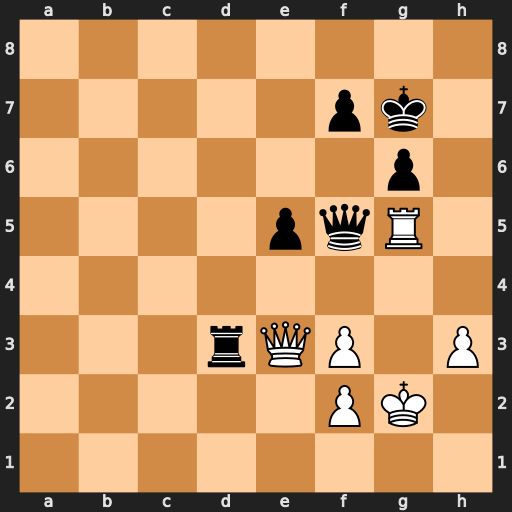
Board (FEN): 8/5pk1/6p1/4pqR1/8/3rQP1P/5PK1/8
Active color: w
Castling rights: -
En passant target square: -
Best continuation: Rxf5 Rxe3 Rxf7+ Kxf7 fxe3